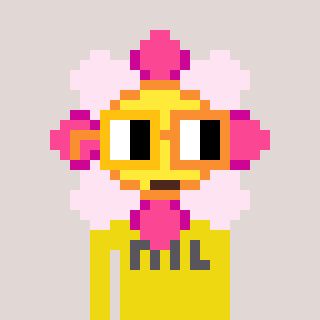
a pixel art character with square yellow and orange glasses, a flower-shaped head and a yellow-colored body on a warm background